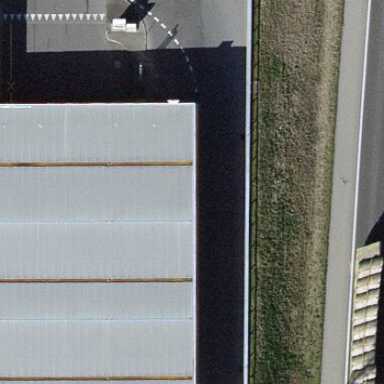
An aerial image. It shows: View of roof of building.